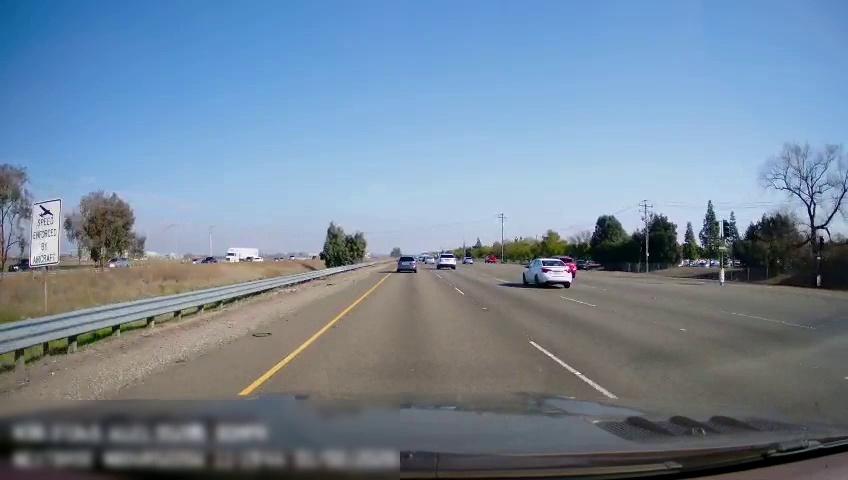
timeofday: Day
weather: Sunny
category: Drivable Space
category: Vehicles | Car
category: Vehicles | Car
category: Vehicles | Car
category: Vehicles | Car
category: Vehicles | Car
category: Vehicles | Truck
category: Vehicles | Car
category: Vehicles | SUV
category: Vehicles | Truck
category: Vehicles | Car
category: Vehicles | Car
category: Vehicles | Car
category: Vehicles | Car
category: Vehicles | Car
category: Lanes | Current Lane
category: Lanes | Current Lane
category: Lanes | Alternate Lane
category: Lanes | Alternate Lane
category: Traffic | Signs